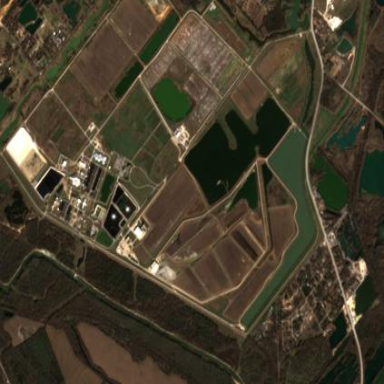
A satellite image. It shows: Wastewater plant.